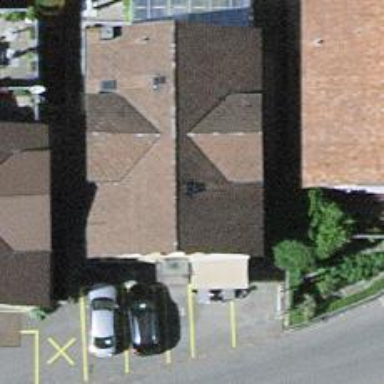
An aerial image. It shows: Café.